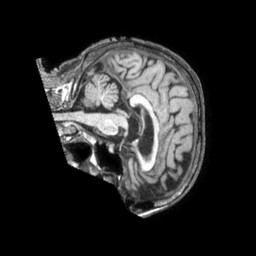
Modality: T1w
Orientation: sagittal
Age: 81
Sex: female
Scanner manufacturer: philips
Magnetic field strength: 1.5 T
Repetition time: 0.007169 s
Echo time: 0.00326 s